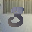
Label: 3